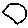
Label: hexagon